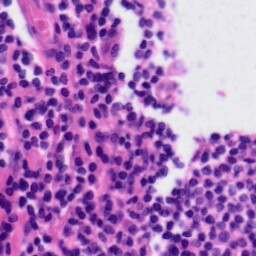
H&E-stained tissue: Tonsil